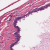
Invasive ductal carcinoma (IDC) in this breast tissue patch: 0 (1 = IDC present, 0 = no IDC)